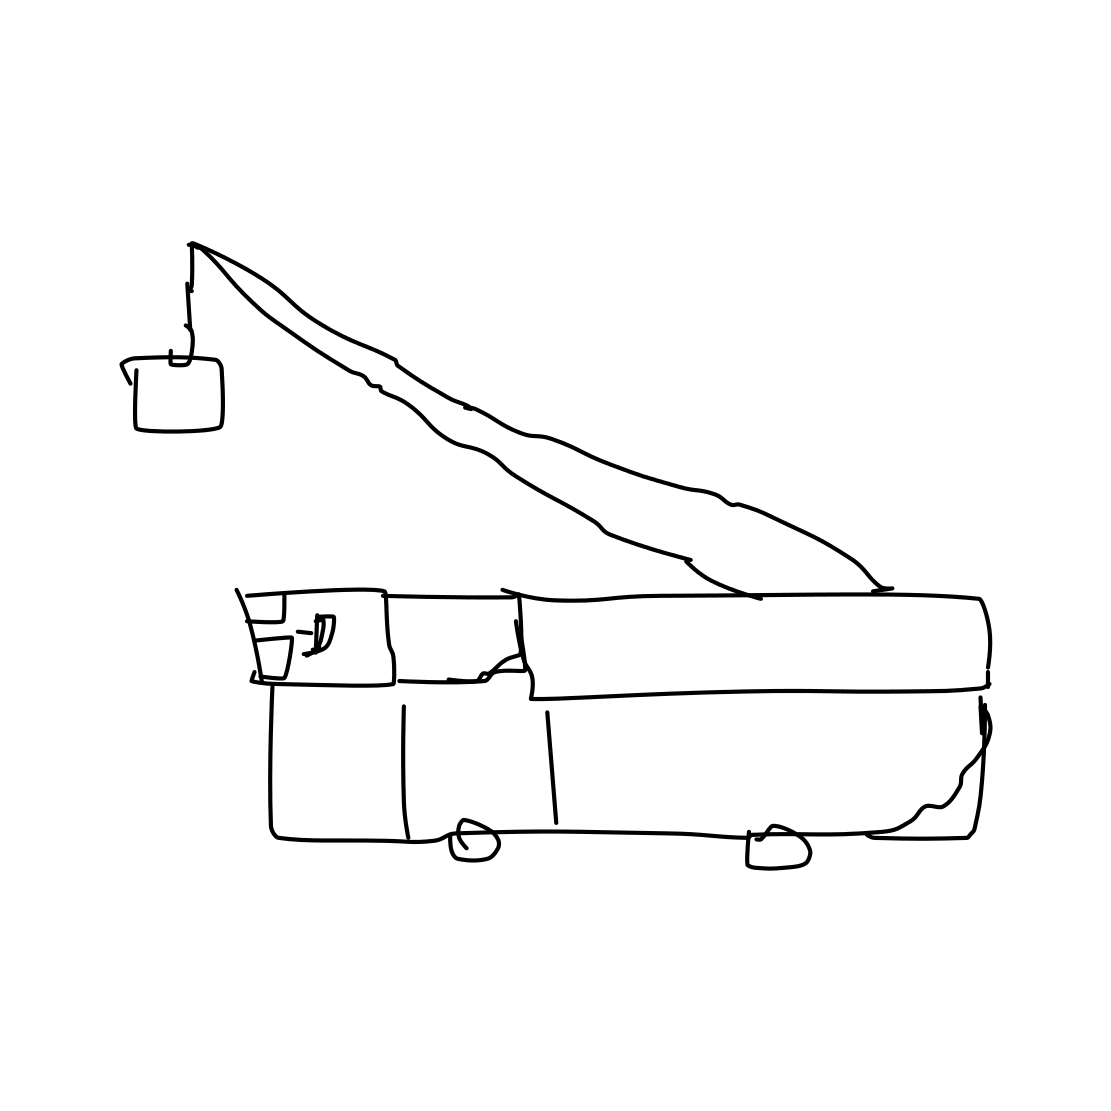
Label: crane (machine)